Field crop: maize
Growth stage: 2
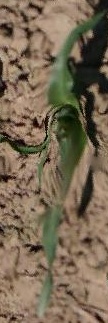
Species: maize